Interaction volume radius: 5 \u00c5
Interaction volume height: 40 \u00c5
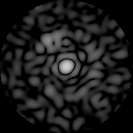
Disorder parameter: 0.8469